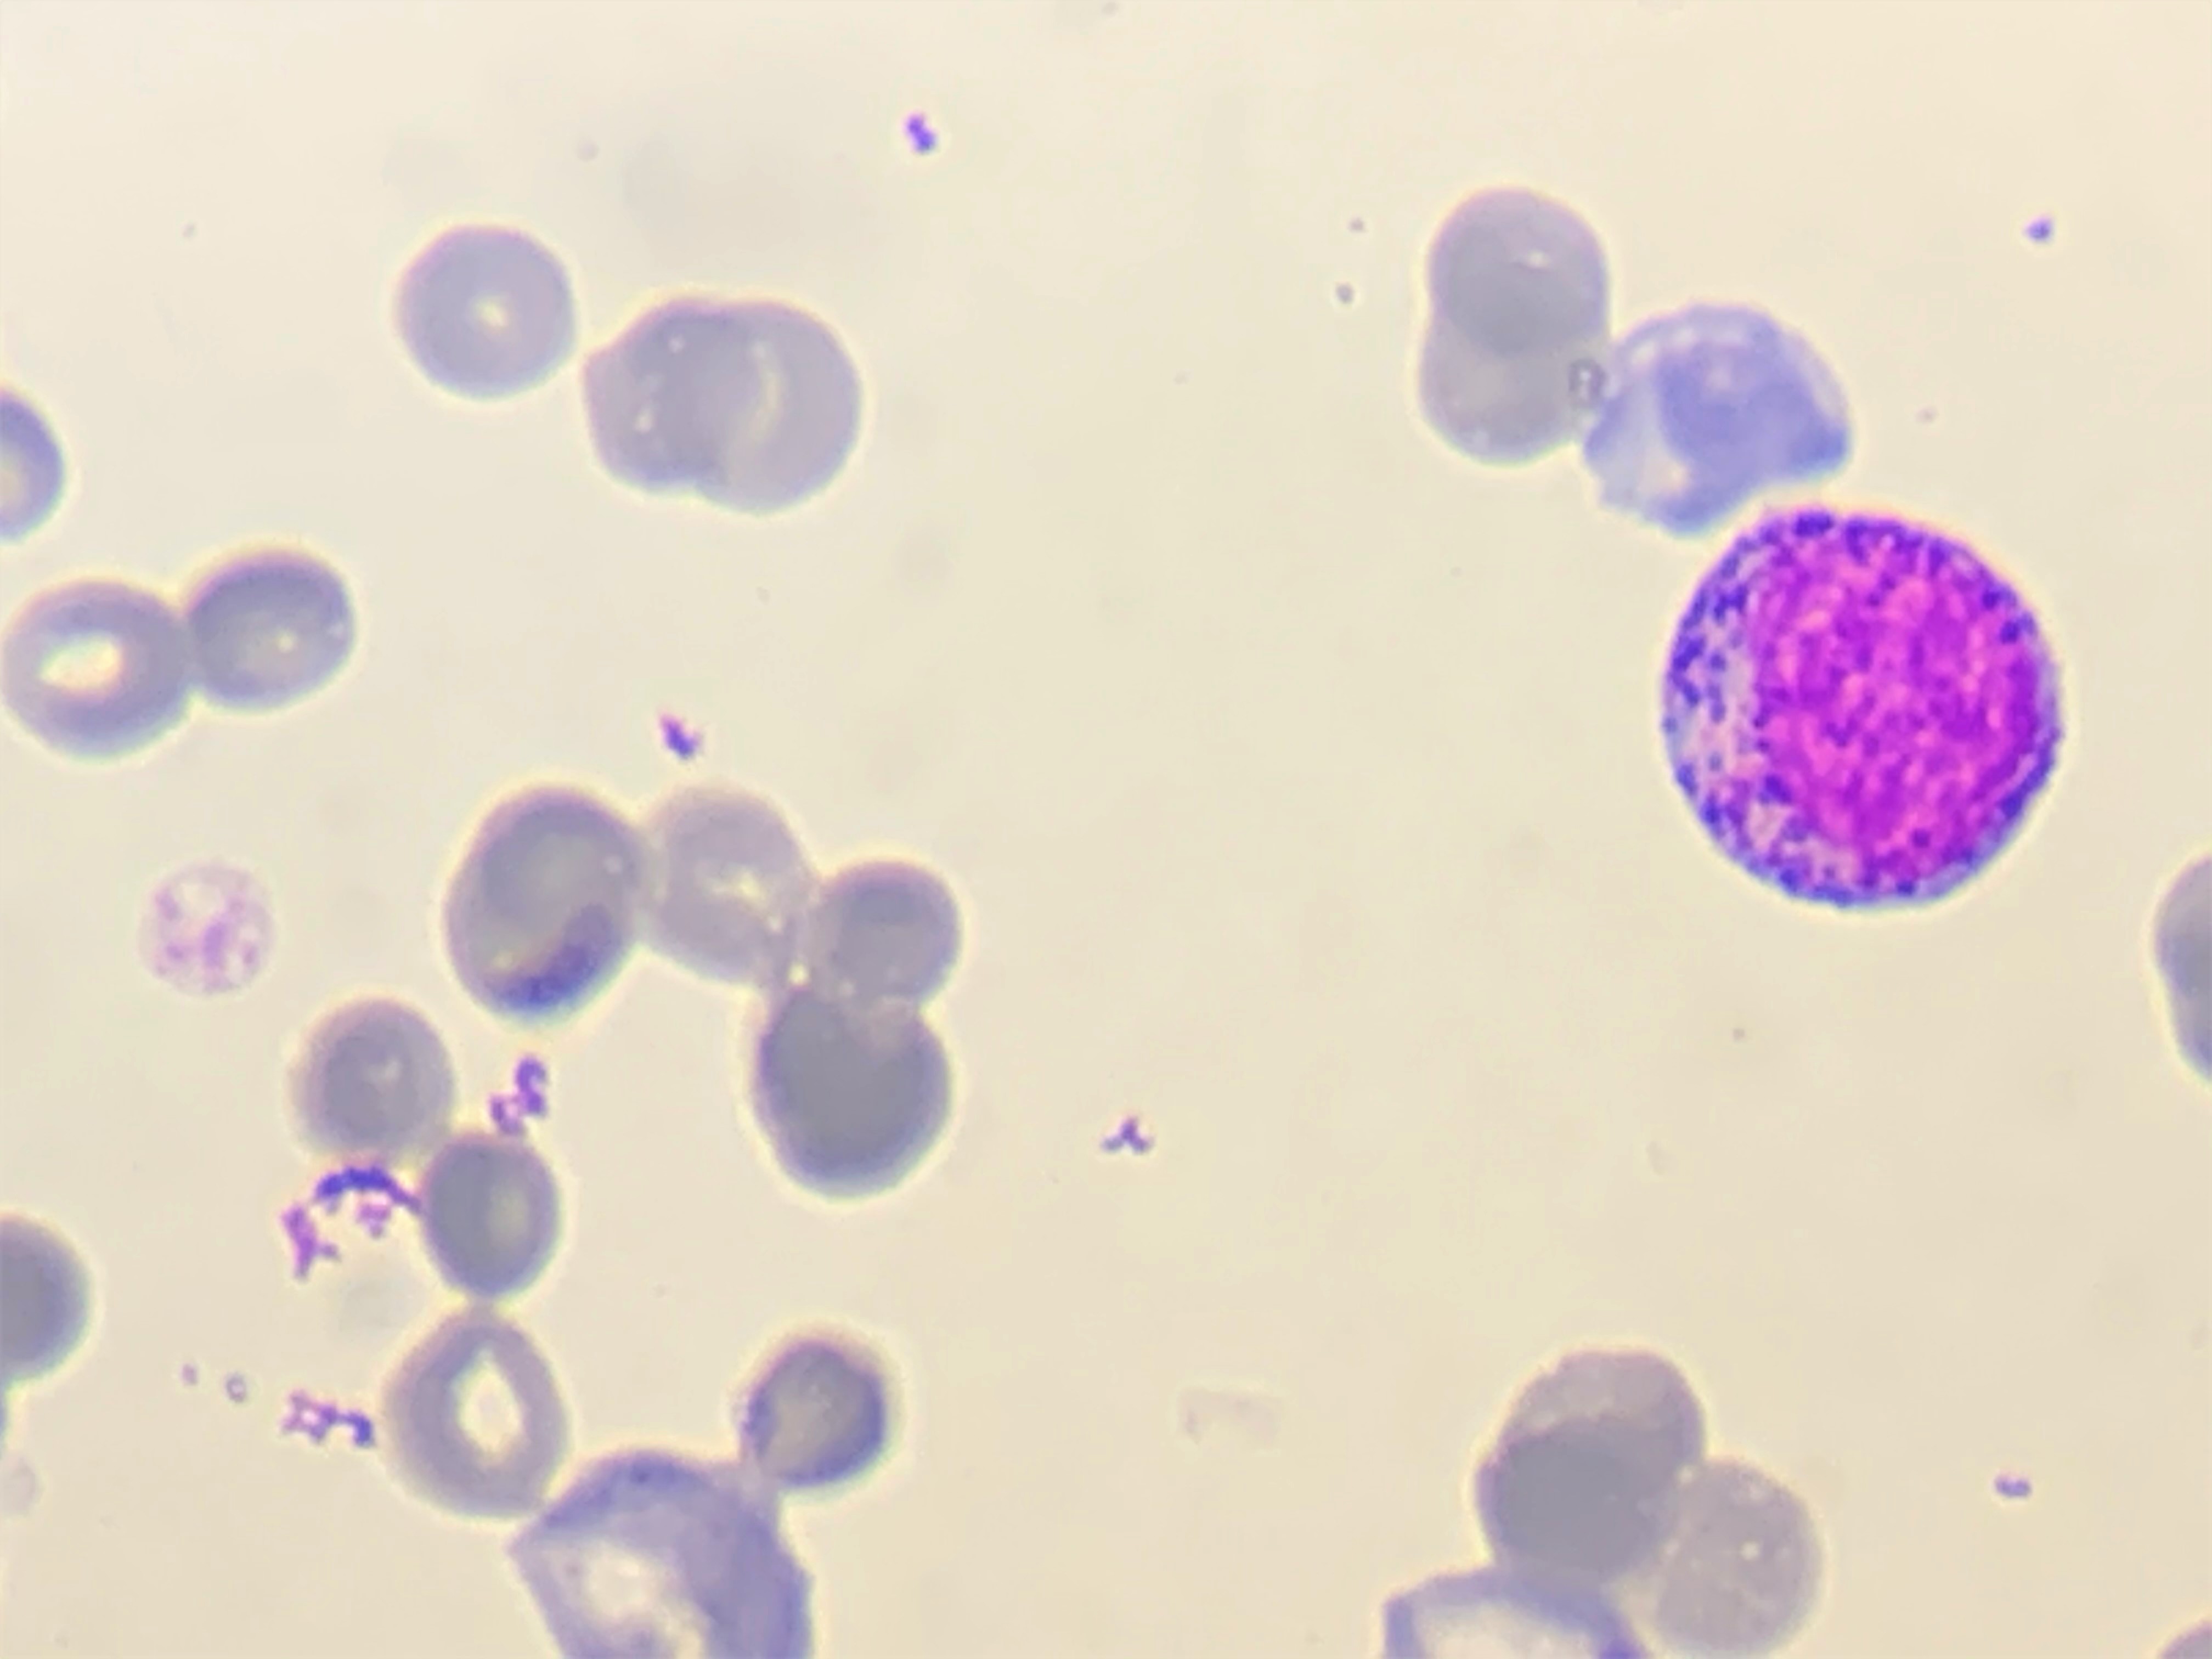
Cell type: MYELOCYTE